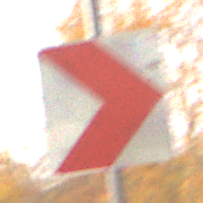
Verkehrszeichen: RichtungstafelnInKurvenKleinLinks
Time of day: SunriseSunset
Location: Roofed (Suburban)
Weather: Clear
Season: NotSpecified
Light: Natural